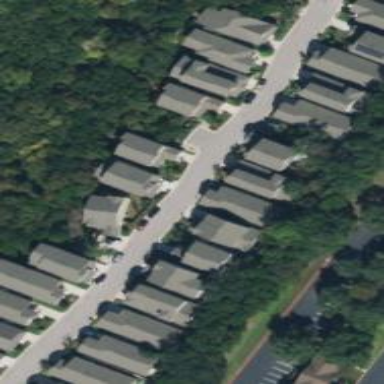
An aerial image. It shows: Neighborhood.